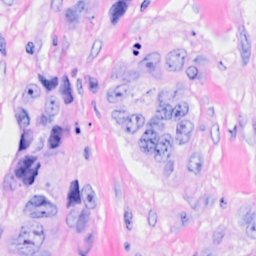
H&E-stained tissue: Breast